Question: This is only marginally programming related - has much more to do w/ colors and their representation.
I am working on a very low level app. I have an array of bytes in memory. Those are characters. They were rendered with anti-aliasing: they have values from 0 to 255, 0 being fully transparent and 255 totally opaque (alpha, if you wish).
I am having trouble conceiving an algorithm for the rendering of this font. I'm doing the following for each pixel:
'''
// intensity is the weight I talked about: 0 to 255
intensity = glyphs[text[i]][x + GLYPH_WIDTH*y];
if (intensity == 255)
continue; // Don't draw it, fully transparent
else if (intensity == 0)
setPixel(x + xi, y + yi, color, base); // Fully opaque, can draw original color
else { // Here's the tricky part
// Get the pixel in the destination for averaging purposes
pixel = getPixel(x + xi, y + yi, base);
// transfer is an int for calculations
transfer = (int) ((float)((float) (255.0 - (float) intensity/255.0) * (float) color.red + (float) pixel.red)/2); // This is my attempt at averaging
newPixel.red = (Byte) transfer;
transfer = (int) ((float)((float) (255.0 - (float) intensity/255.0) * (float) color.green + (float) pixel.green)/2);
newPixel.green = (Byte) transfer;
// transfer = (int) ((float) ((float) 255.0 - (float) intensity)/255.0 * (((float) color.blue) + (float) pixel.blue)/2);
transfer = (int) ((float)((float) (255.0 - (float) intensity/255.0) * (float) color.blue + (float) pixel.blue)/2);
newPixel.blue = (Byte) transfer;
// Set the newpixel in the desired mem. position
setPixel(x+xi, y+yi, newPixel, base);
}
'''
The results, as you can see, are less than desirable. That is a very zoomed in image, at 1:1 scale it looks like the text has a green "aura".

Any idea for how to properly compute this would be greatly appreciated.
Thanks for your time!
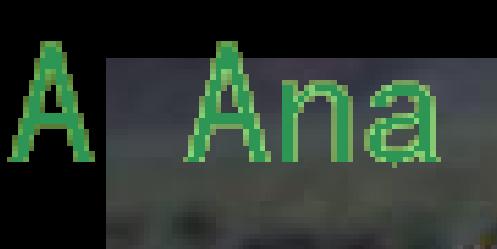
Answer: You need to blend the background and foreground colours. A-la:
'''
pixelColour = newColour * intensity + backgroundColour * (1 - intensity)
'''
By the way, this is a slow way of rendering and blending fonts. You should instead render all the characters of the font to an off-screen surface with all the properties you need, and then use that as a texture to render to other surfaces when you need text.
Edit:
This doesn't look right:
'''
(255.0 - (float) intensity/255.0)
'''
It should instead be:
'''
(255.0 - (float) intensity)/255.0
'''